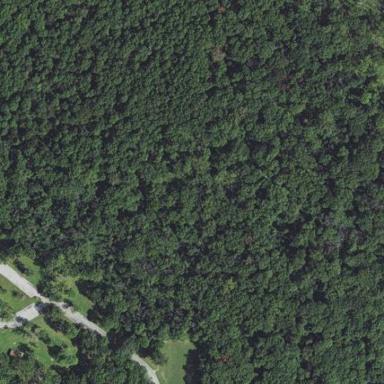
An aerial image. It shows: Nature reserve classified as forest. It is protected under the title of Nature Reserve.